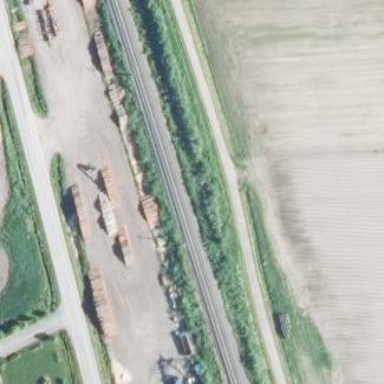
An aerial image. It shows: Truck trailer depot.